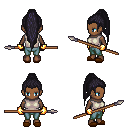
a pixel art fantasy rpg character, female body template, human, dark skin, white sleeveless shirt, teal pants, raven extra-long topknot hairstyle, gold gloves, brown slippers, spear, four views (front, back, left, right), 2x2 character sprite sheet, small pixel art, hard edges, no anti-aliasing